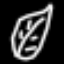
Label: leaf